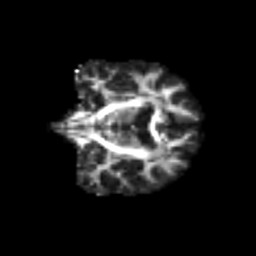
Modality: FA
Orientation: coronal
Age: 70
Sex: female
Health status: ill
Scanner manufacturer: siemens
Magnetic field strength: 3 T
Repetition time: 8.7 s
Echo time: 0.11 s